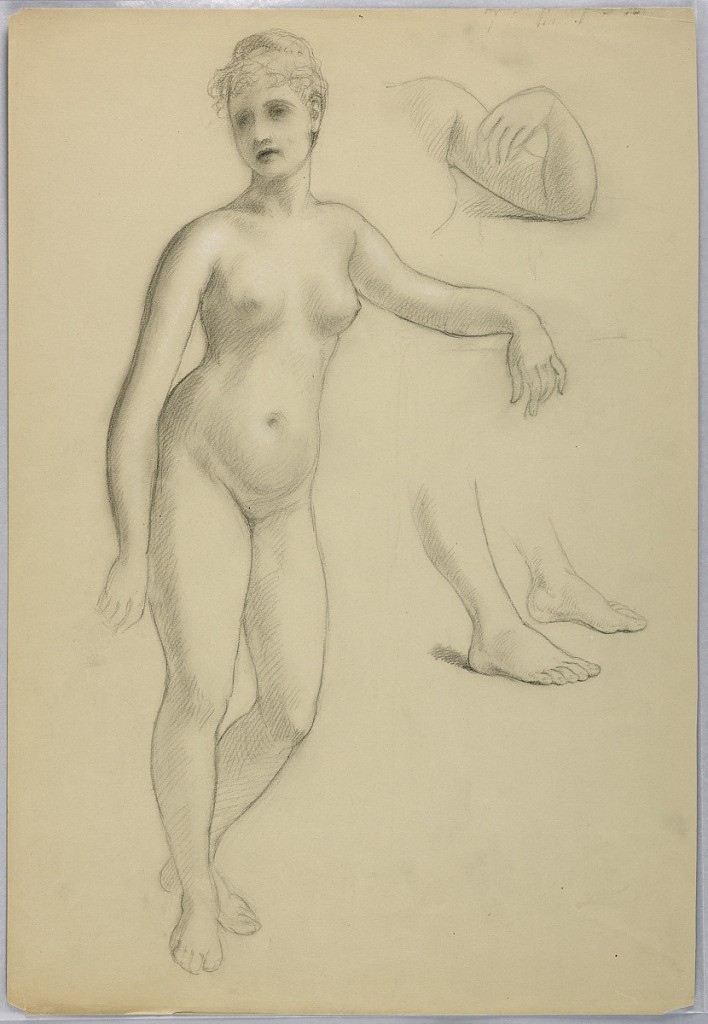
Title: Standing Female Nude
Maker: Daniel Huntington, American, 1816–1906
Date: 1860–70
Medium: Black crayon and white chalk on grey wove paper
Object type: Drawing
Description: Study of a standing nude woman facing frontally and slightly to the right. Left arm raised, as if resting on furniture. Left arm repeated, upper right; lower legs and feet in profile, lower right.